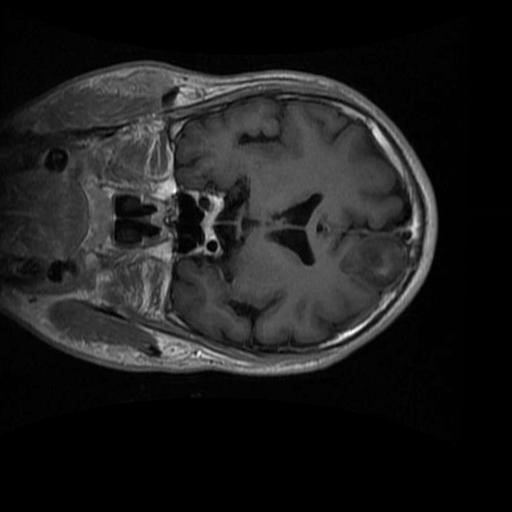
Label: brain_glioma